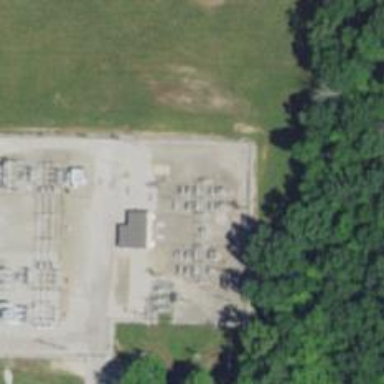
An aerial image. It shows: Switch used for power control.